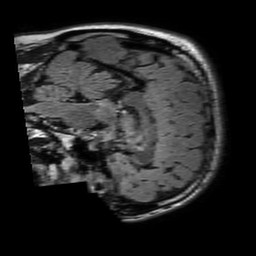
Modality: FLAIR
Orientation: sagittal
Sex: male
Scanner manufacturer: philips
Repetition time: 11 s
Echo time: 0.125 s